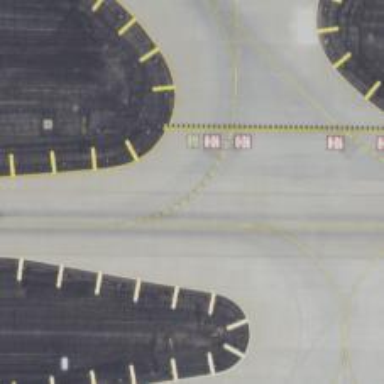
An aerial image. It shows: View of taxiway at the airport.